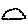
Label: cloud